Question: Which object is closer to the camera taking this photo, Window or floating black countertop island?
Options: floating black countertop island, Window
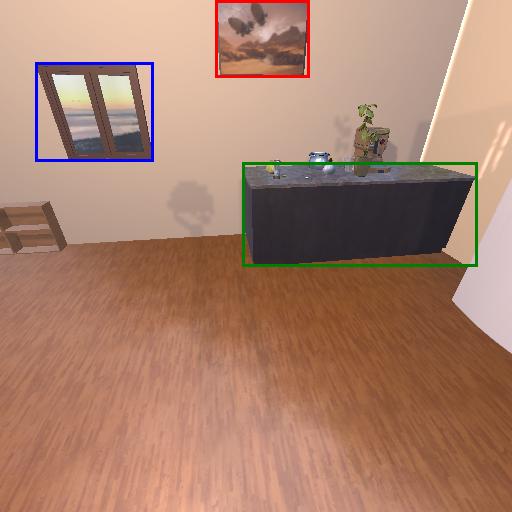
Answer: floating black countertop island